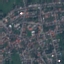
Land use / land cover: Residential